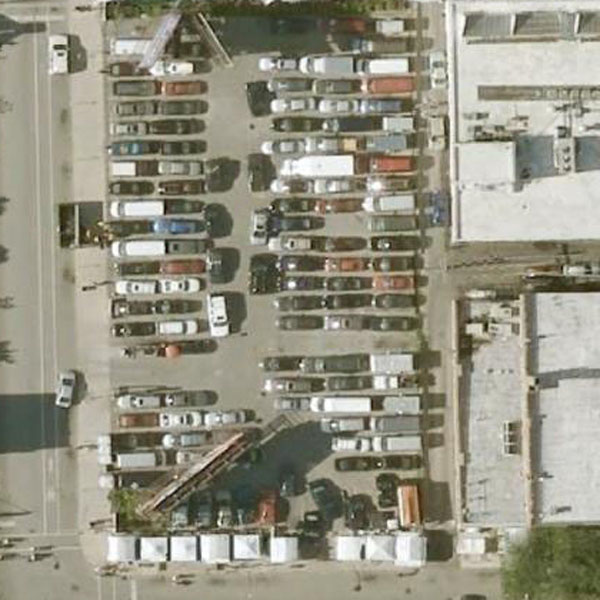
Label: Parking